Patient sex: M
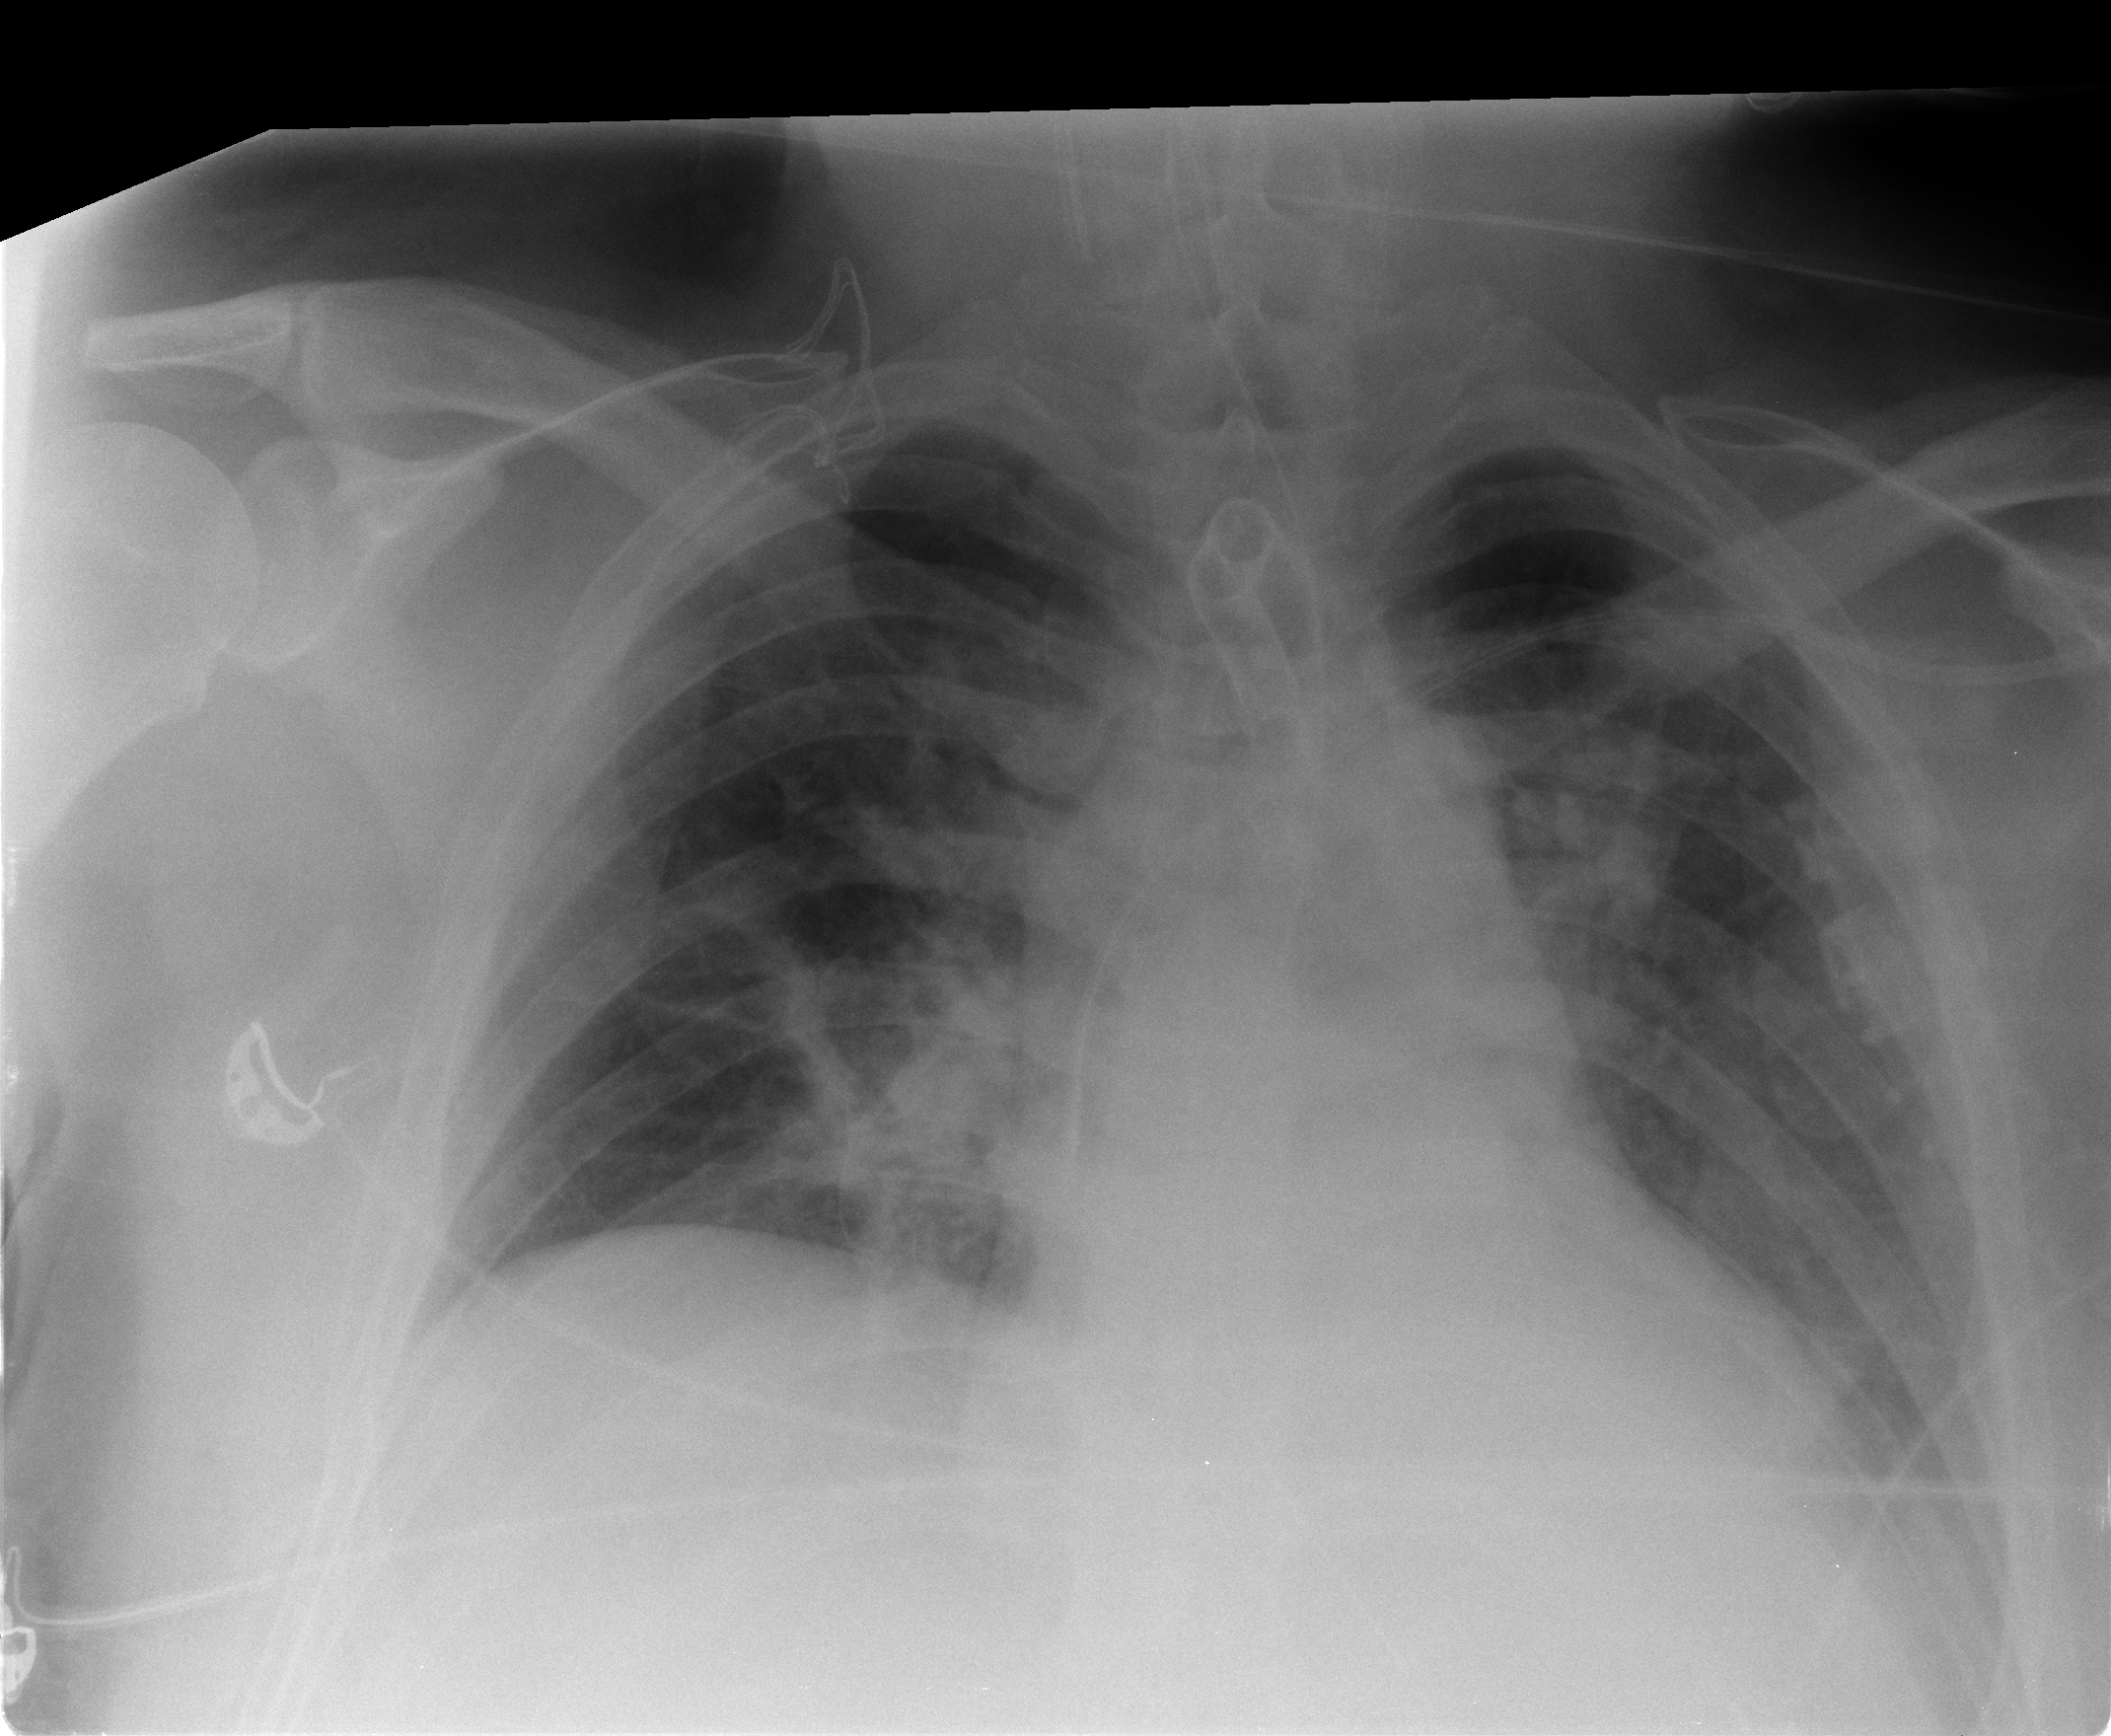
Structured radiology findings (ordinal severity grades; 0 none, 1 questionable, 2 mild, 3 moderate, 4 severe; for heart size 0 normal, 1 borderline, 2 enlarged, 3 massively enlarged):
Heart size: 1
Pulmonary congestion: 2
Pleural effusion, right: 0
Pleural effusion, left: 2
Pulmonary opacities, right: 2
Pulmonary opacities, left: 2
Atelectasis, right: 0
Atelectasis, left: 2